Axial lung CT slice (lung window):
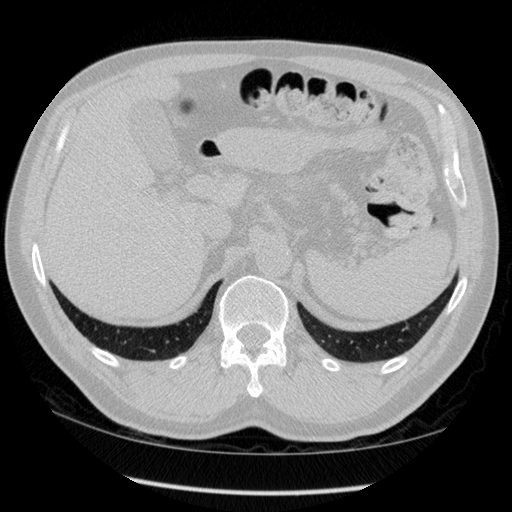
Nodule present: no